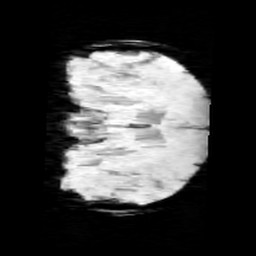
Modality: minIP
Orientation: coronal
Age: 9
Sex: male
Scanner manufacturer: siemens
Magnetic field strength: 3 T
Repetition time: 0.027 s
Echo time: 0.02 s